Aerial crown-view tile of a tropical tree (Barro Colorado Island, Panama), acquired 20241216:
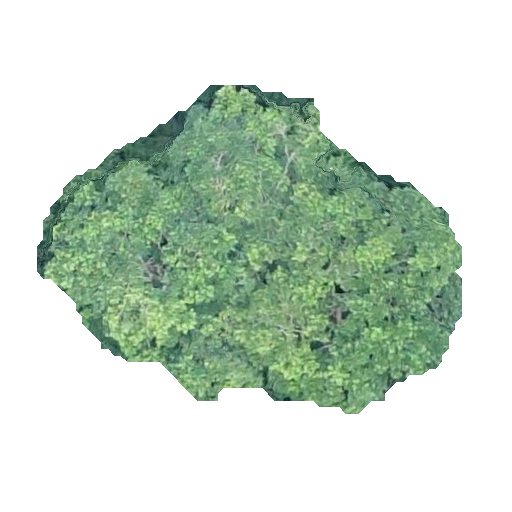
Species: Simarouba amara
GBIF accepted scientific name: Simarouba amara
Crown area: 137.232 m²